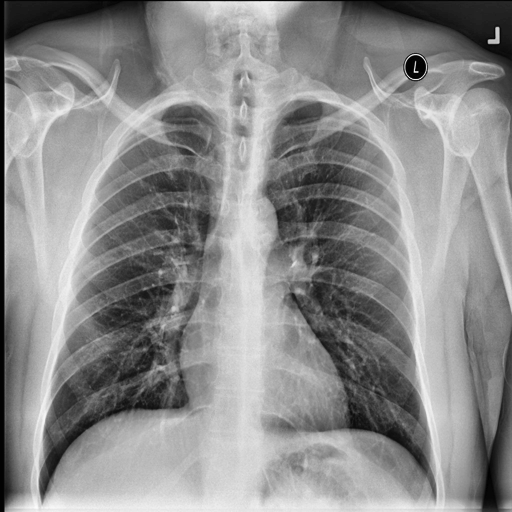
Finding: NORMAL